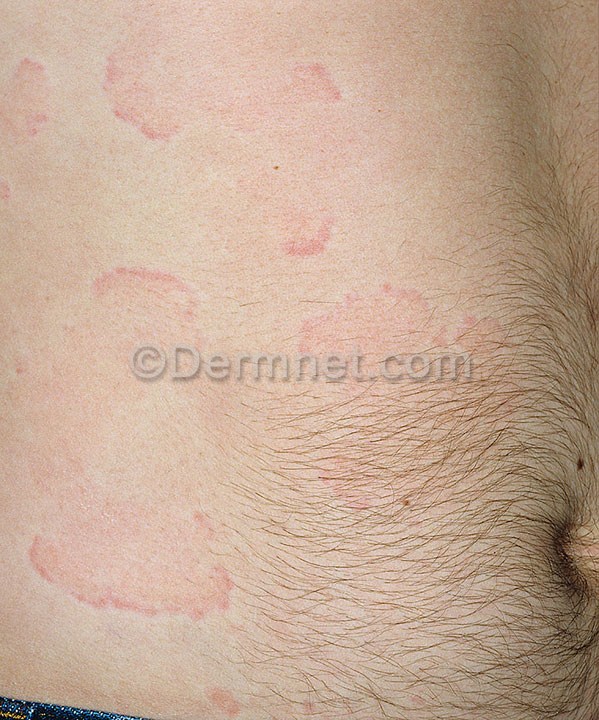
Disease: Urticaria Hives